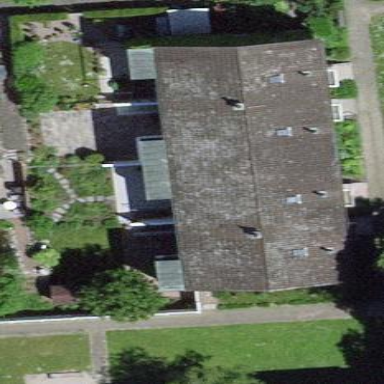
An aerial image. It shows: Terrace building.